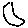
Label: moon